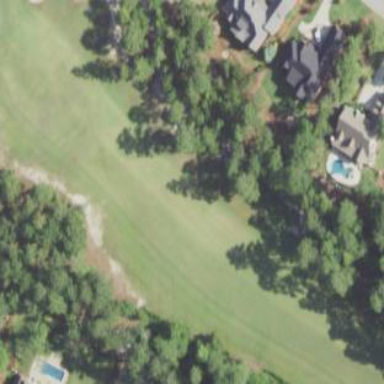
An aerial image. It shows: Golf fairway surrounded by grass.